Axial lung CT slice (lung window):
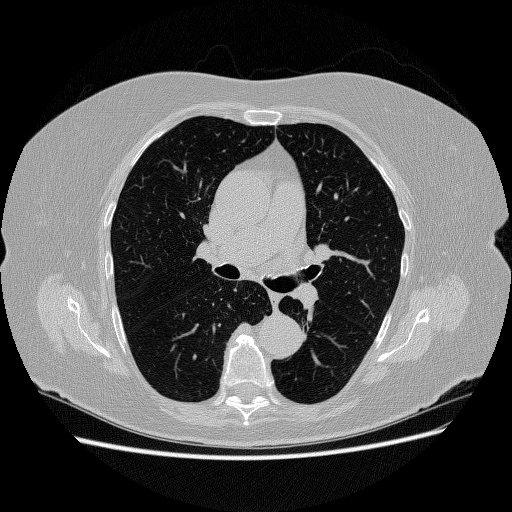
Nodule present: no